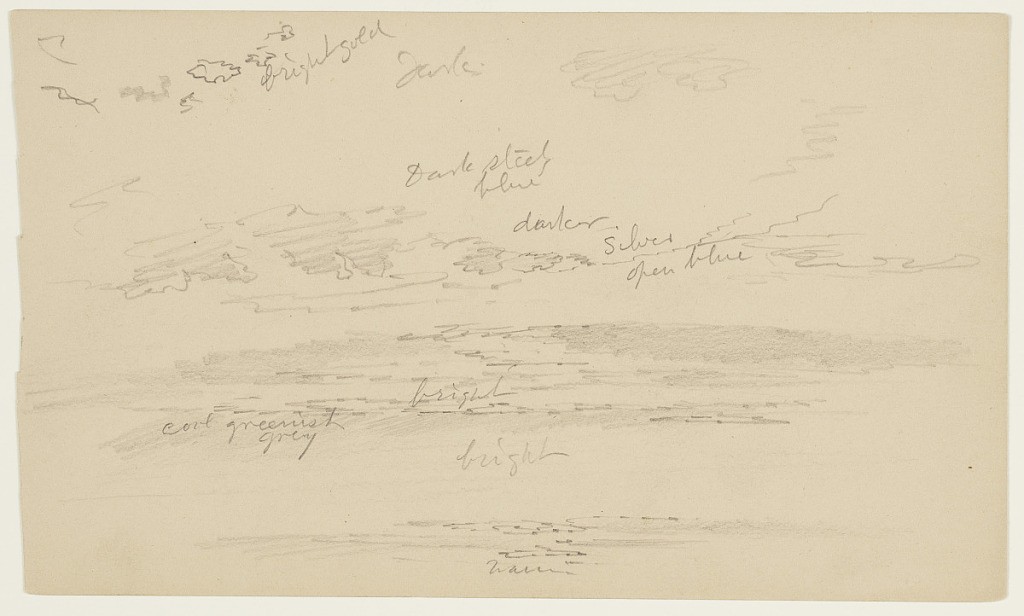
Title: Sunset Sky
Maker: Frederic Edwin Church, American, 1826–1900
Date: possibly 1873
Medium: Graphite on tan wove paper
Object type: Drawing
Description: Atmosphere sketch showing a view of a cloudy sky at sunset or twilight. Puffy and darkly shaded clouds are visible at upper center above a wide, horizontal cloud bank at center. At lower center, another band of clouds is loosely sketched.